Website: crate-barrel
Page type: payment
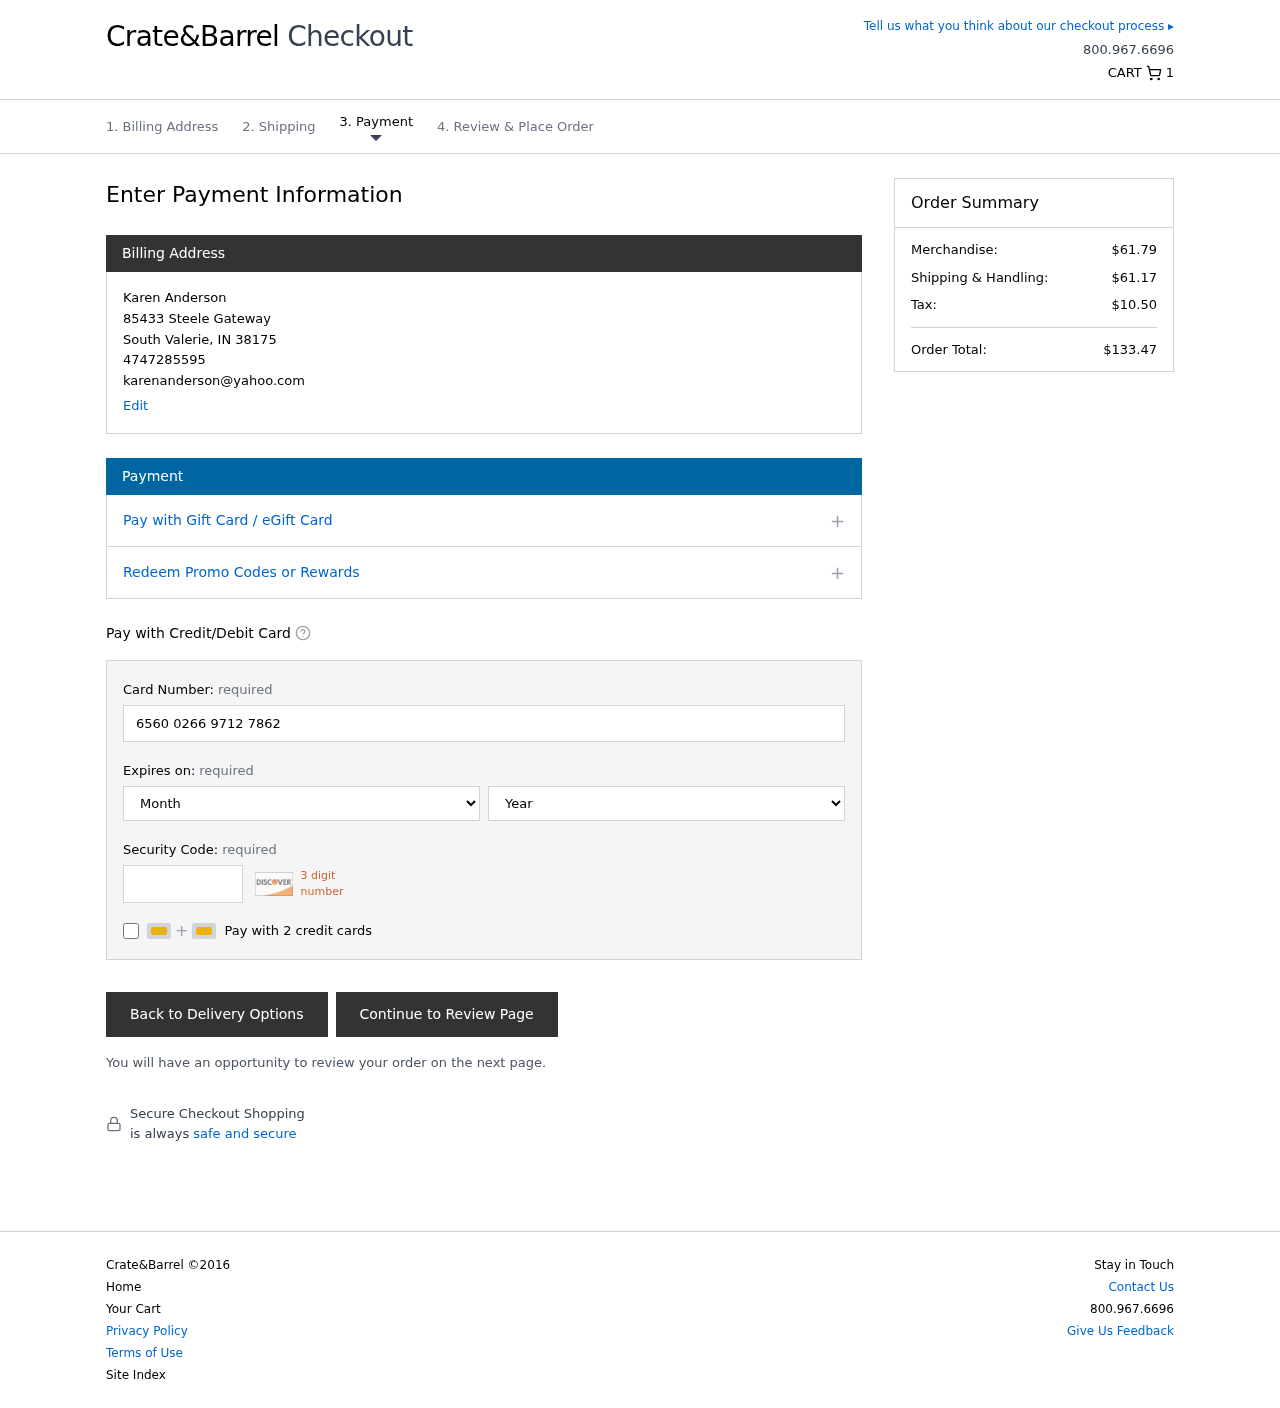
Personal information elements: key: PII_CARD_CVV
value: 440
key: PII_CARD_EXPIRY_MONTH
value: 09
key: PII_CARD_EXPIRY_YEAR
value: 28
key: PII_CARD_NUMBER
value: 6560 0266 9712 7862
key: PII_CITY
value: South Valerie
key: PII_EMAIL
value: karenanderson@yahoo.com
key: PII_FULLNAME
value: Karen Anderson
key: PII_PHONE
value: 4747285595
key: PII_POSTCODE
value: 38175
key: PII_STATE_ABBR
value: IN
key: PII_STREET
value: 85433 Steele Gateway
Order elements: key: ORDER_NUM_ITEMS
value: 1
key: ORDER_SUBTOTAL
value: $61.79
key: ORDER_SHIPPING_COST
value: $61.17
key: ORDER_TAX
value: $10.50
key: ORDER_TOTAL
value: $133.47